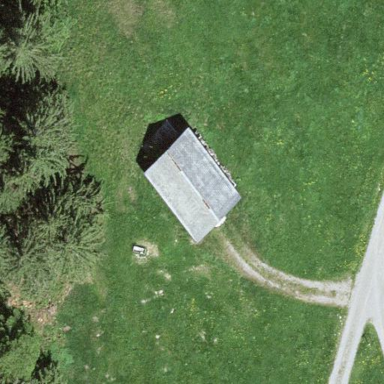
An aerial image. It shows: Farm auxiliary building with gabled roof.